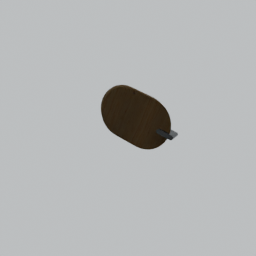
Label: furniture